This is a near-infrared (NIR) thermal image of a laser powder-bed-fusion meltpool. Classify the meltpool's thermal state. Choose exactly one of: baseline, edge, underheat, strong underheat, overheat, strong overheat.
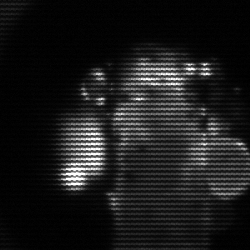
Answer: strong underheat